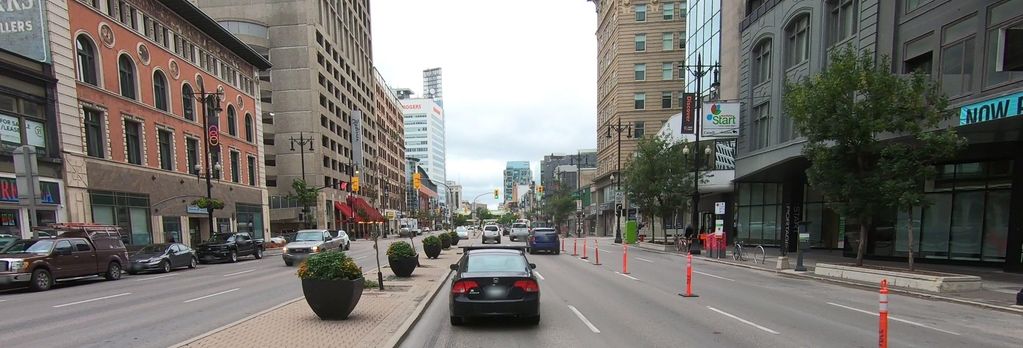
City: winnipeg